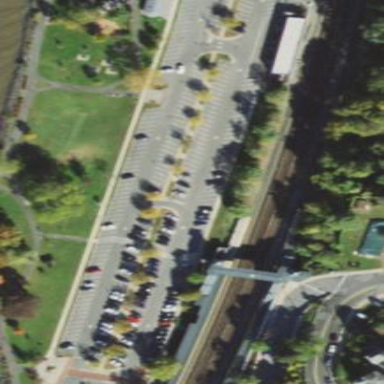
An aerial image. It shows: Parking area with park and ride facility. The surface of the parking area is designated for this purpose.